Question: I have 1 application , in which conditions are like i have to use local databases only for each PC....Now if some enrollment is done from 1 pc then that data should be store in local database and also it should be send to another PC...in short i want to synchronise all the data..
I need to clear 1 thing that "Centralize database is not possible..I cant use 1 database and connect to it from all PC.."So i need synchronization only...
I am using SQL SERVER Express Edition...
and developing application in C# .NET
If have any doubt you can ask me i will describe more...

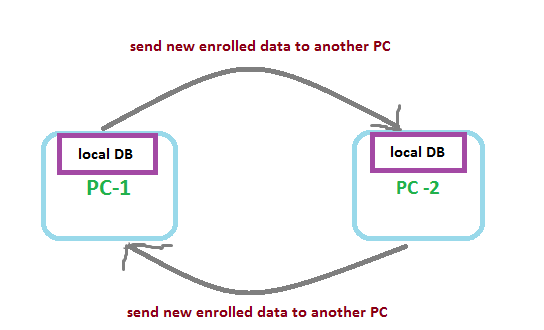
Answer: Since you're using SQL Server Express, replication is not an option. (Express versions can only subscribe in a replication scenario.) But you should take a look at the <URL>